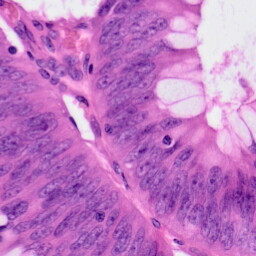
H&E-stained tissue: Colon